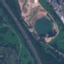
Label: Highway